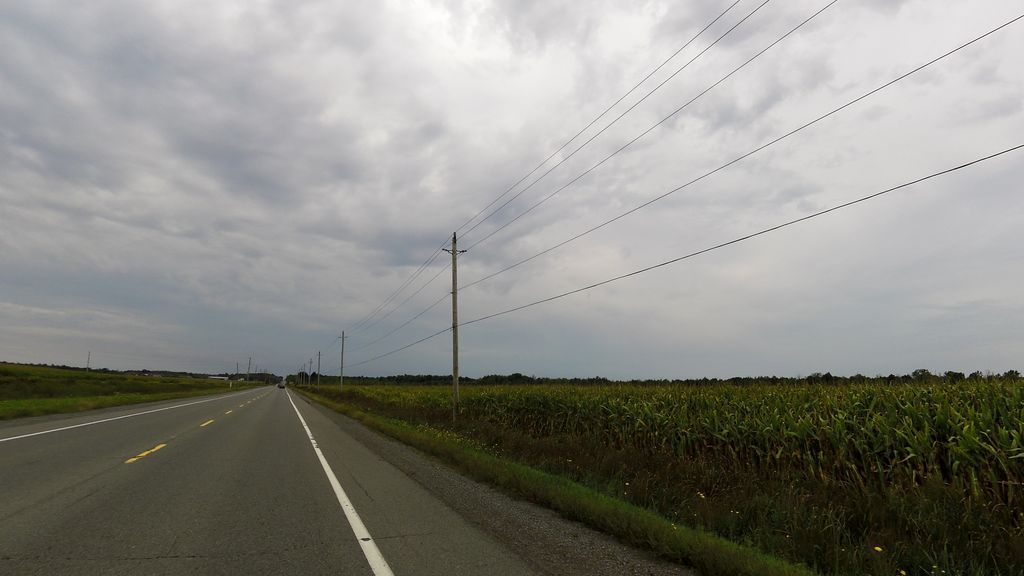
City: ottawa-gatineau